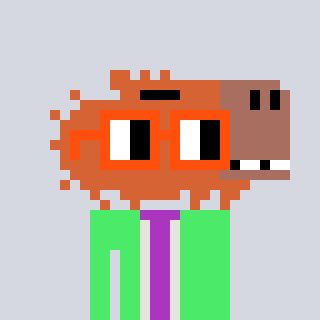
a pixel art character with square orange glasses, a capybara-shaped head and a teal-colored body on a cool background